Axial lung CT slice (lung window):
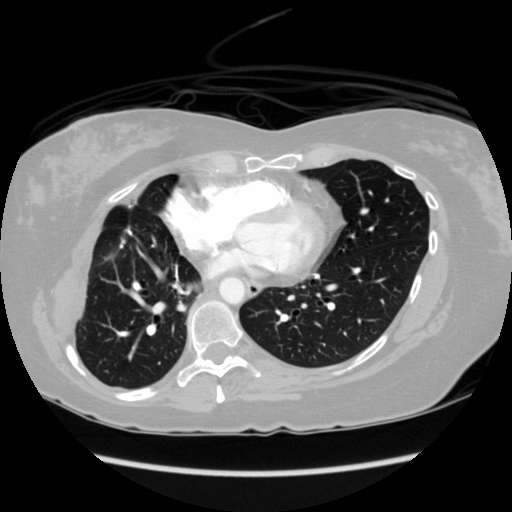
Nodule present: no